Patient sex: F
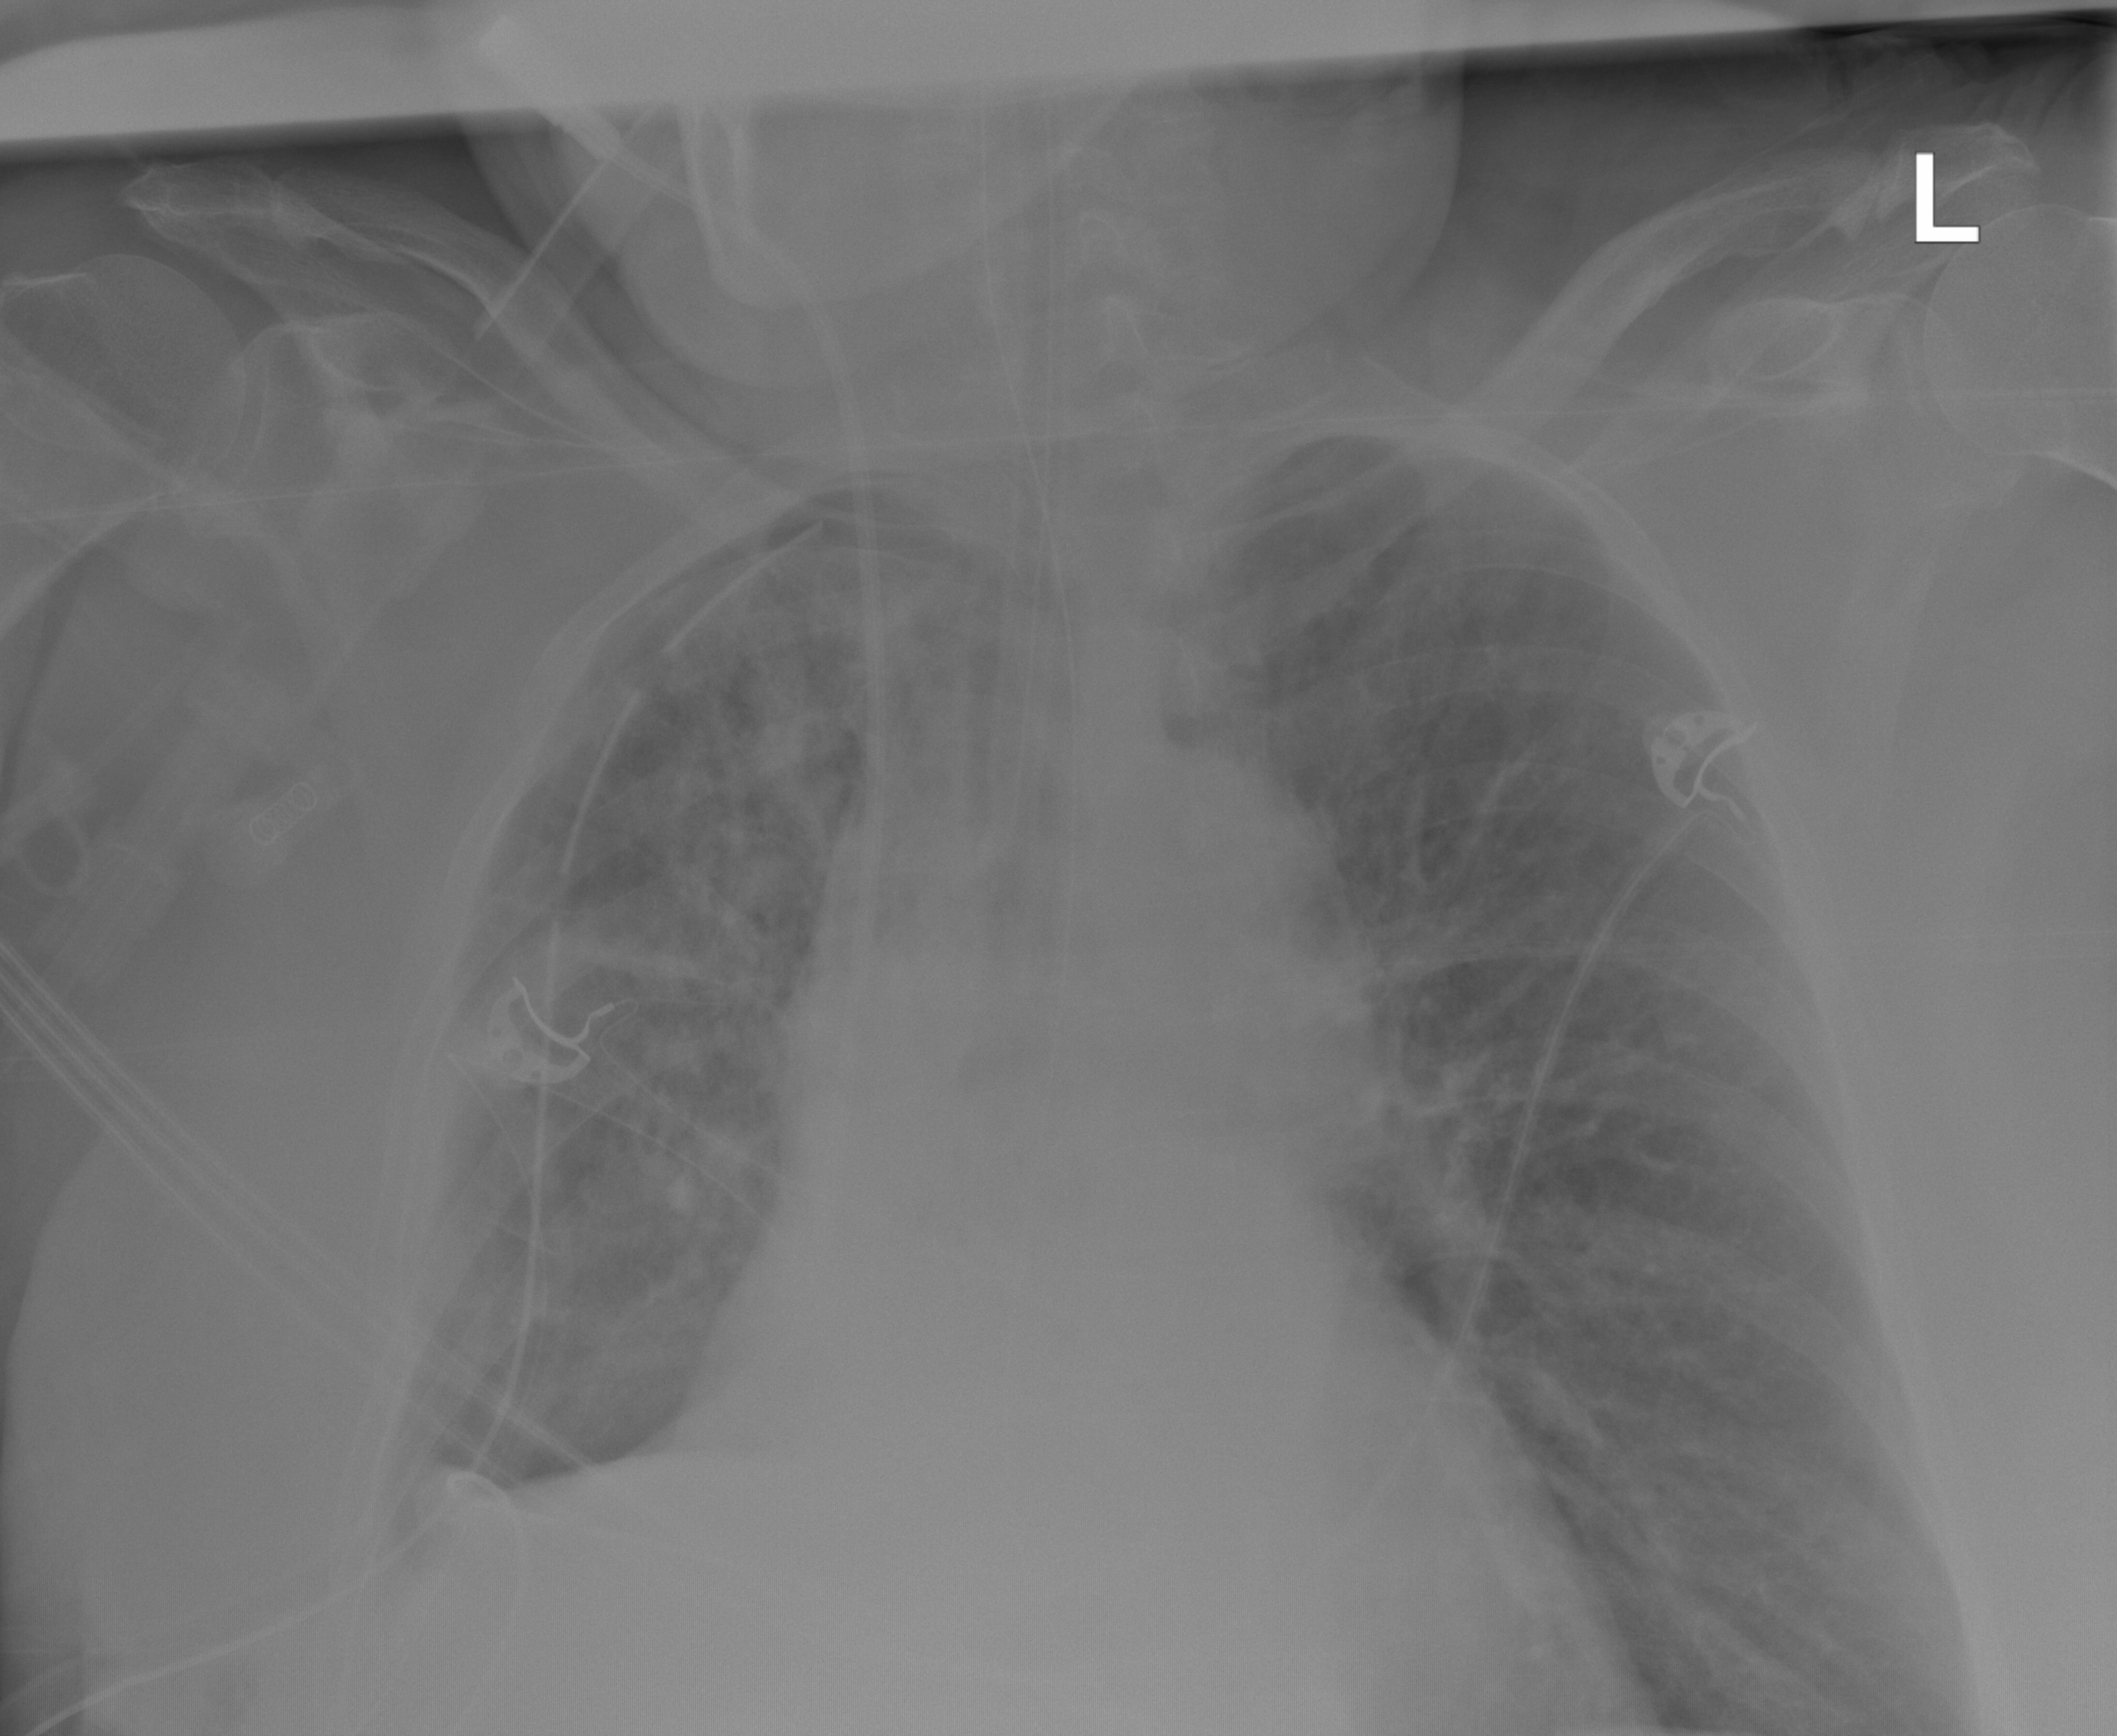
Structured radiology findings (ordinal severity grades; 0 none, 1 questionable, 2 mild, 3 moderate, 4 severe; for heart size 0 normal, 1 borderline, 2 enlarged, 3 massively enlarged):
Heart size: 0
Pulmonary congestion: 2
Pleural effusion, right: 0
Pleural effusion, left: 0
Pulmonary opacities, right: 3
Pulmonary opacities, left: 0
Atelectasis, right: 2
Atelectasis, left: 0